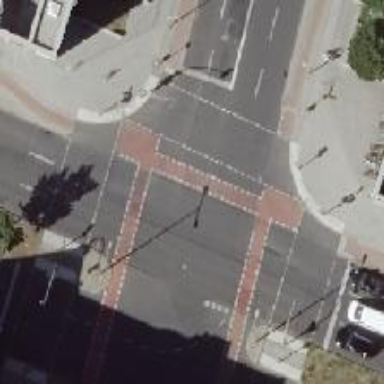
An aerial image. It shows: Road crossing with traffic signals.